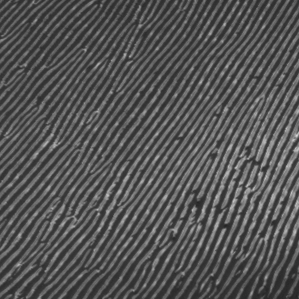
Label: frost